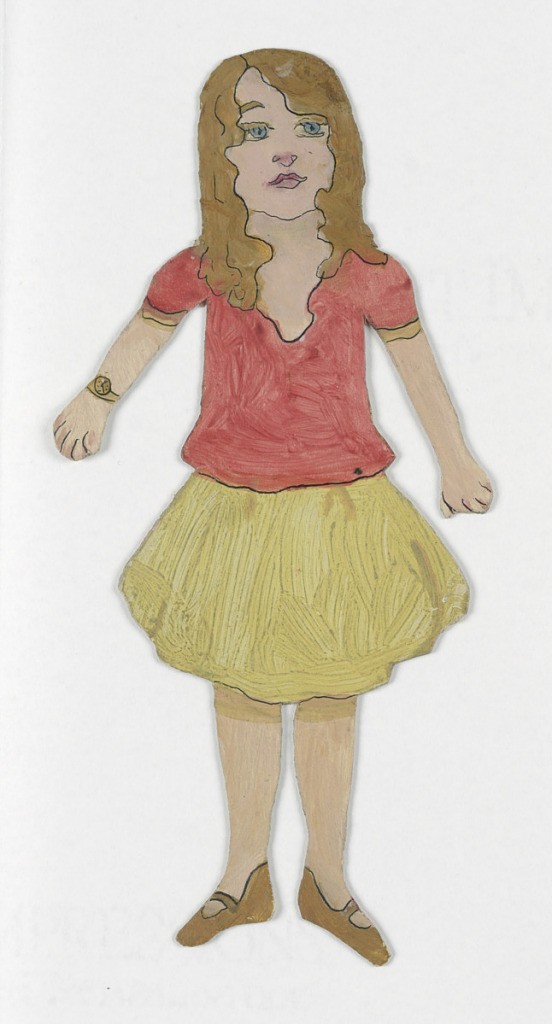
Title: Figure Toy
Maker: Harriet Blackstone, American, 1864–1939
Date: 1922
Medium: Brush and oil, graphite on board
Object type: Paper doll
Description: Paper doll of a female figure wearing a yellow skirt and read blouse, identified as "Suzanne."